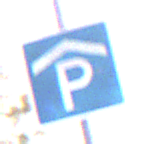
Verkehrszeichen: Parkhaus
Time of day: Midday
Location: Outdoor (Suburban)
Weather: Overcast
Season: NotSpecified
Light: Natural